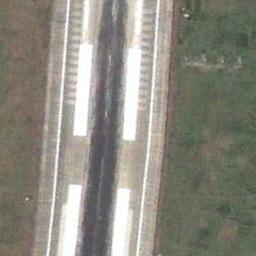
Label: runway